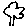
Label: tree